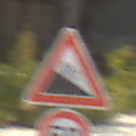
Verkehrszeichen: Gefaelle10
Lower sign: Geschwindigkeit50
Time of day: MorningAfternoon
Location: Outdoor (Suburban)
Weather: PartlyCloudy
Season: NotSpecified
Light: Natural